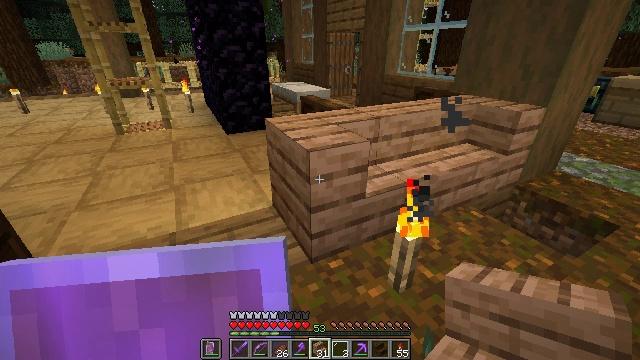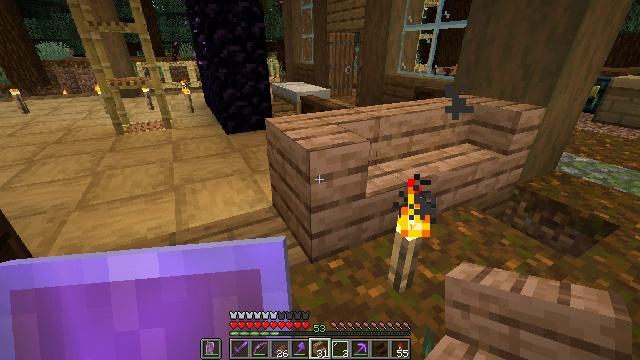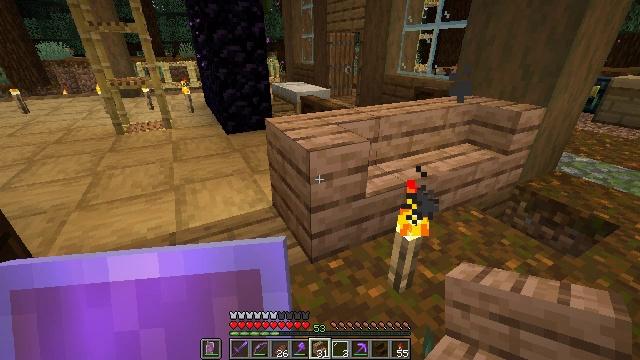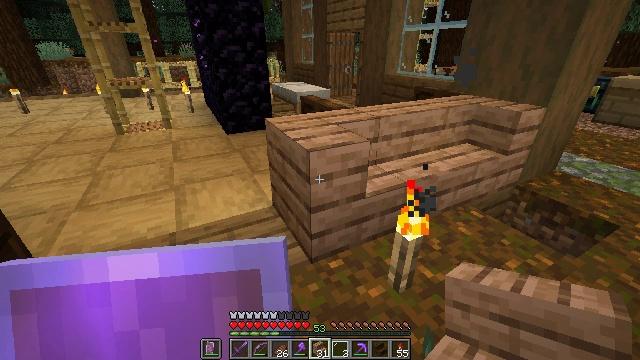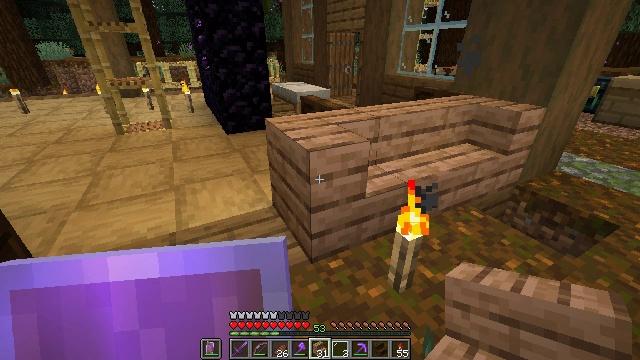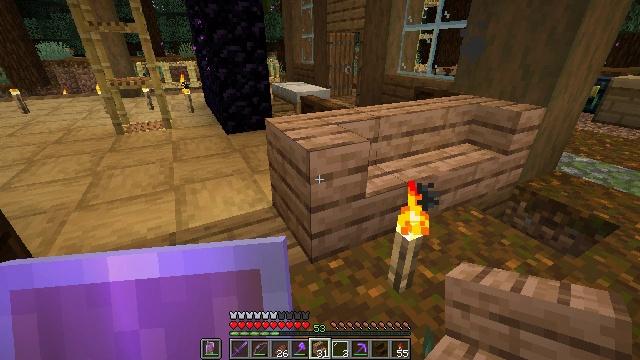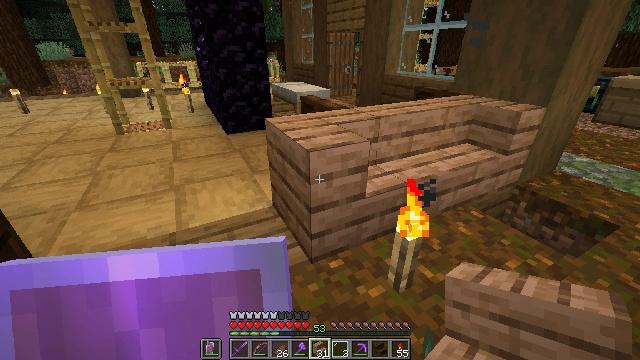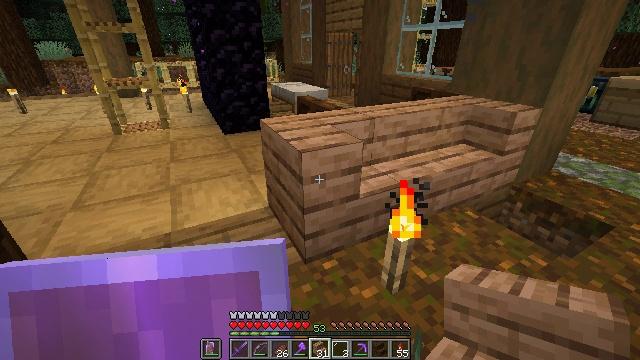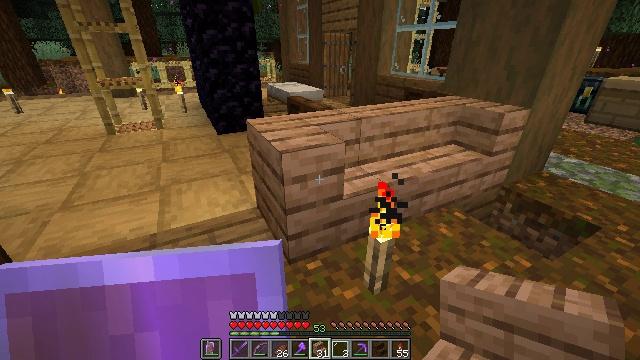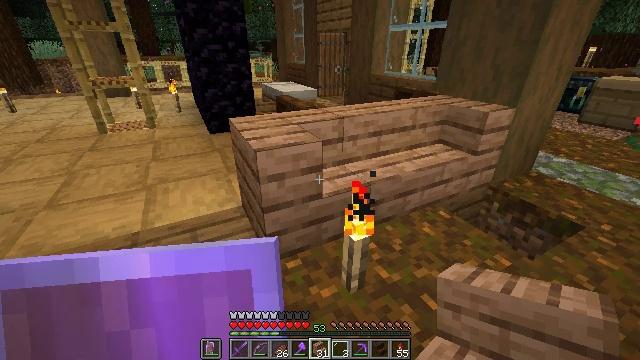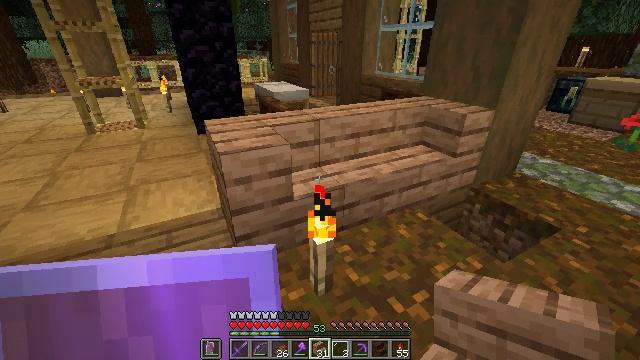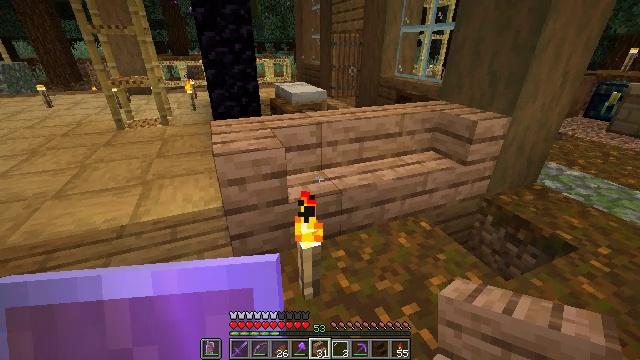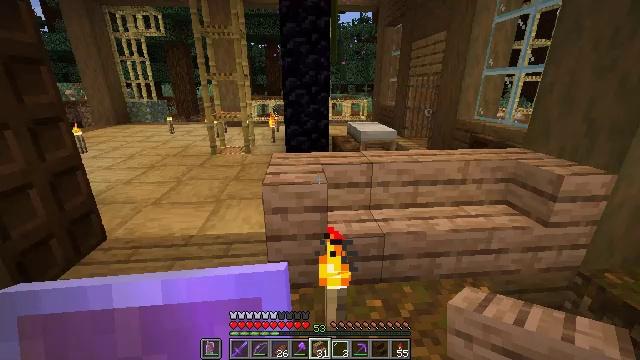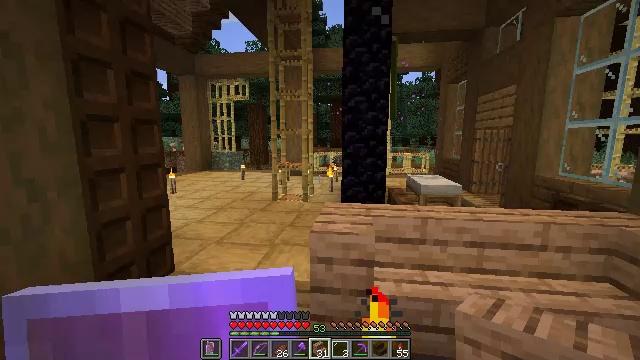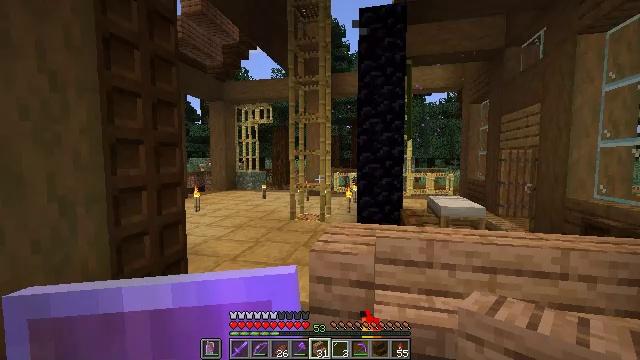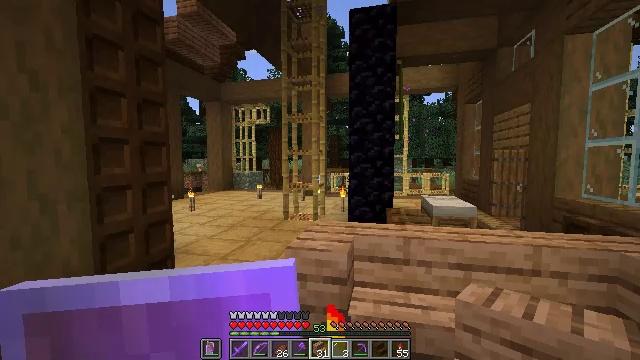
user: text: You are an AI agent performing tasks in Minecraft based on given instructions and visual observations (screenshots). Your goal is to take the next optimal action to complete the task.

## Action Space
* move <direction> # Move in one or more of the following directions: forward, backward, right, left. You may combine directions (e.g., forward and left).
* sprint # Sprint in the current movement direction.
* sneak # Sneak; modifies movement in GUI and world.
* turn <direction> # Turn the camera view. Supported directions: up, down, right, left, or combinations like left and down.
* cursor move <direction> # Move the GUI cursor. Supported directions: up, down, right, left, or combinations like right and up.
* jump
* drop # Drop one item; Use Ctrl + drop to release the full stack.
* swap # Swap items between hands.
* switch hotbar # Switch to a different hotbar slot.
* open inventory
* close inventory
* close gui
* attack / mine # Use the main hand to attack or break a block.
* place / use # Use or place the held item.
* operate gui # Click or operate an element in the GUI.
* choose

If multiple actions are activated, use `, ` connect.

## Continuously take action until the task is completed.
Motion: motion action
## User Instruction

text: Remove jungle stairs from their place.
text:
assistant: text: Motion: no_op
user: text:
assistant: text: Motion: no_op
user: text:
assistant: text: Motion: no_op
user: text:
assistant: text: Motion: no_op
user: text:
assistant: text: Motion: no_op
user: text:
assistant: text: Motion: no_op
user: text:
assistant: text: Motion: move right
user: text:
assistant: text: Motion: move right
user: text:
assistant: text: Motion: move right
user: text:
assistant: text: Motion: move right
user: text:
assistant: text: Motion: move right, turn left
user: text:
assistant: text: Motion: move right, turn left and up
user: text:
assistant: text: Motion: move right, turn left and up
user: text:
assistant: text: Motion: move right, turn left and up
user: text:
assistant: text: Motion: no_op
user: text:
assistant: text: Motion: no_op
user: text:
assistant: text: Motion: no_op
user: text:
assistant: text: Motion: no_op
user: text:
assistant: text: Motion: no_op
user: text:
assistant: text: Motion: no_op
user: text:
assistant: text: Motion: no_op
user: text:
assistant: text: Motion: no_op
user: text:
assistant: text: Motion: no_op
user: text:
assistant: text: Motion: no_op
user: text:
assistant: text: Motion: no_op
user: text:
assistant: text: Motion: no_op
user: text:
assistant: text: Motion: no_op
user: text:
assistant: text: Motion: no_op
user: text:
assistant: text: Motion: no_op
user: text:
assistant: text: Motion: no_op